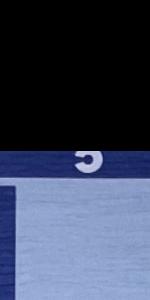
Label: Empty